Current action and preconditions to check: trajectory_clear

Your task: For each precondition in the list above, predict whether it will hold at this action.

Consider the current scene as observed from the mobile robot's camera, and analyze the predicted future states of all dynamic agents (e.g., people, animals, vehicles, or any moving entities) within the NEXT SECOND.

IMPORTANT: Only answer "very likely" if you are absolutely certain—based on strong, clear evidence—that a dynamic agent will violate the precondition in the predicted future state. Do NOT answer "very likely" for unlikely, ambiguous, or low-probability risks.

Ask yourself for each precondition: Is there a high probability, with clear and convincing evidence, that the predicted future states of any dynamic agent will interfere with the predicted future state of the currently executing action within the NEXT SECOND, causing that precondition to fail?

Assess the risk level based on these predictions. Use "likely" or "very likely" if motions create a clear risk of interference.

Use "neutral" or "improbable" if agents are nearby but their predicted paths are clearly diverging or non-conflicting.

Failure Risk Categories: "very improbable", "improbable", "neutral", "likely", "very likely"

Answer Format: Output ONLY the probability_of_failure value from these categories: "very improbable", "improbable", "neutral", "likely", "very likely"

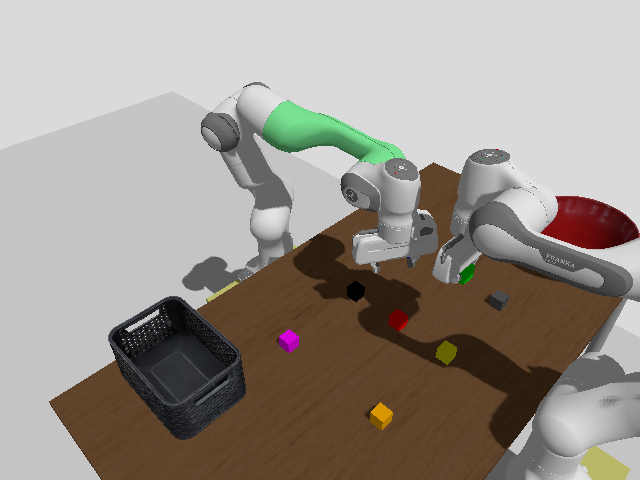

Answer: likely